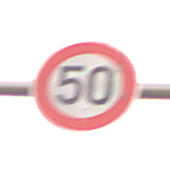
Verkehrszeichen: Geschwindigkeit50
Umgebung: Outdoor, Nature
Tageszeit: SunriseSunset
Wetter: PartlyCloudy
Licht: Natural
Jahreszeit: NotSpecified
Kontrast: LowContrast